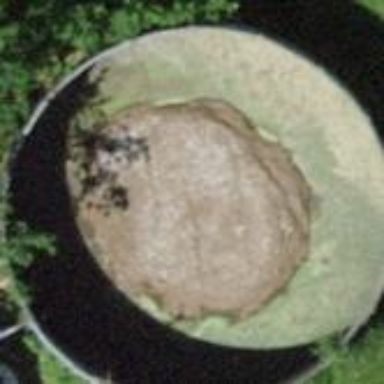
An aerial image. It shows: Storage tank with man-made structure.